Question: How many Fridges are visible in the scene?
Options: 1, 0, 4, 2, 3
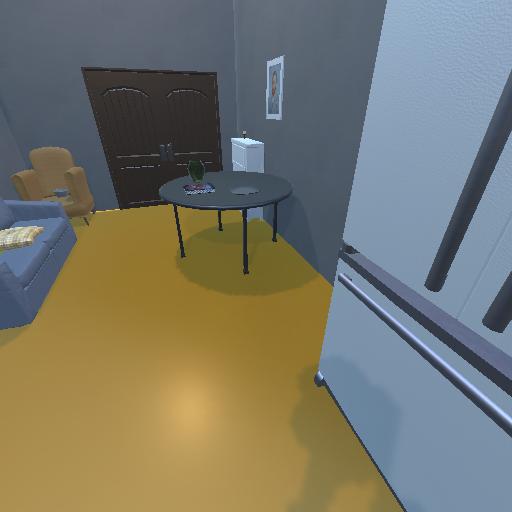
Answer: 1